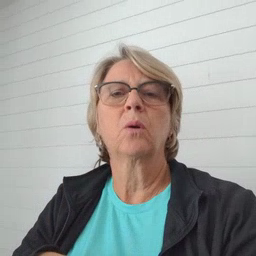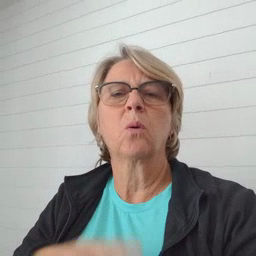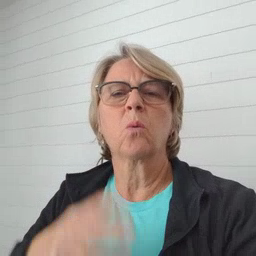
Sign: tongue